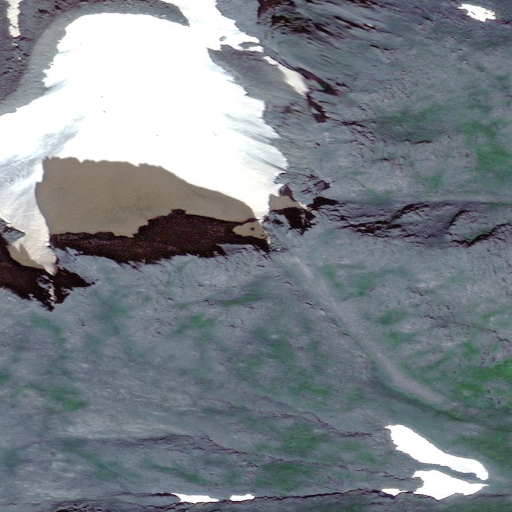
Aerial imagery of mountain in Alaska named Crag Mountain containing only unknown